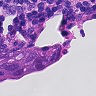
Metastatic tissue present: yes